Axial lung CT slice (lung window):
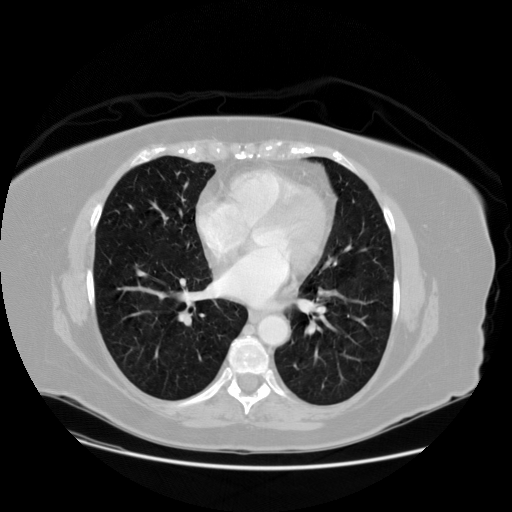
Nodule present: no